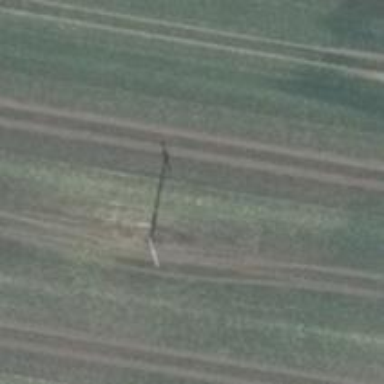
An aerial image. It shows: Straight power pole with straight line management system.